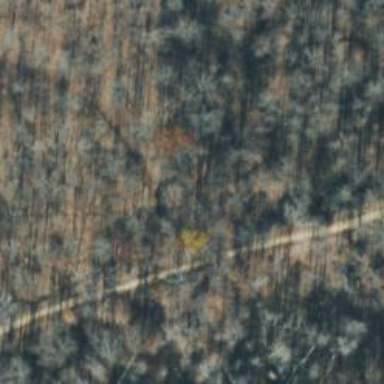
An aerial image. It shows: Abandoned railway track.